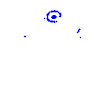
Particle: kaon